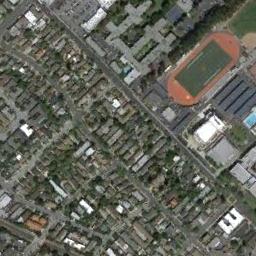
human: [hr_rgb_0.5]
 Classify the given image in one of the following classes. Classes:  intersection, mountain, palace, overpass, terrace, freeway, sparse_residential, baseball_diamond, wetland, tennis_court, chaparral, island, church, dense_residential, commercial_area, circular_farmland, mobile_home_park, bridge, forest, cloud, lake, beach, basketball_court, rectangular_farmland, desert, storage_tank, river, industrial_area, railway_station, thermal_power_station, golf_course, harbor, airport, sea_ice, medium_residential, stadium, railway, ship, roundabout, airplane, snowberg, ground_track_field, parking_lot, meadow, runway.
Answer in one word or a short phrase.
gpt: ground_track_field